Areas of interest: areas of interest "Kaifeng Institute of Architectural Design Co., Ltd."
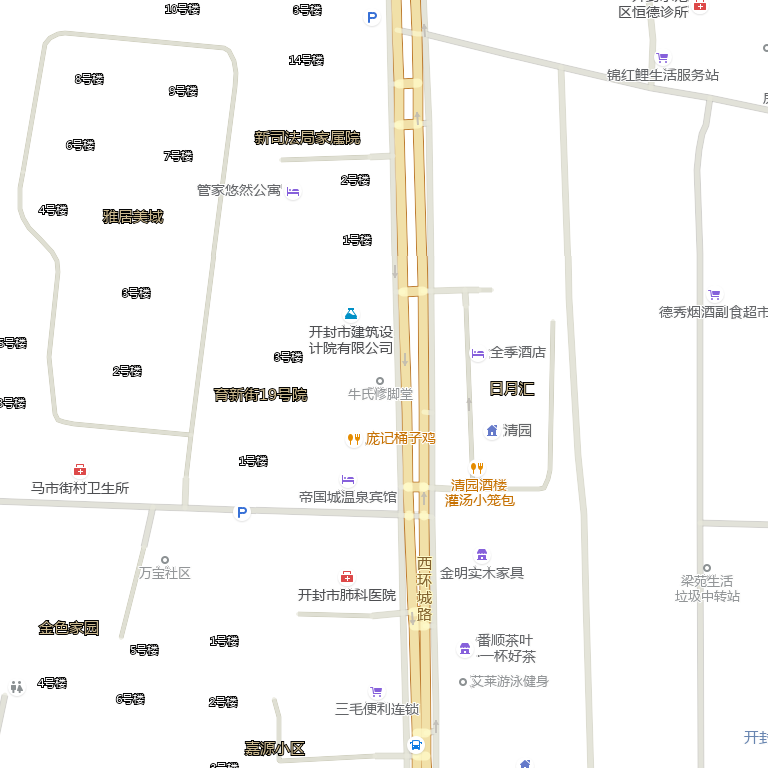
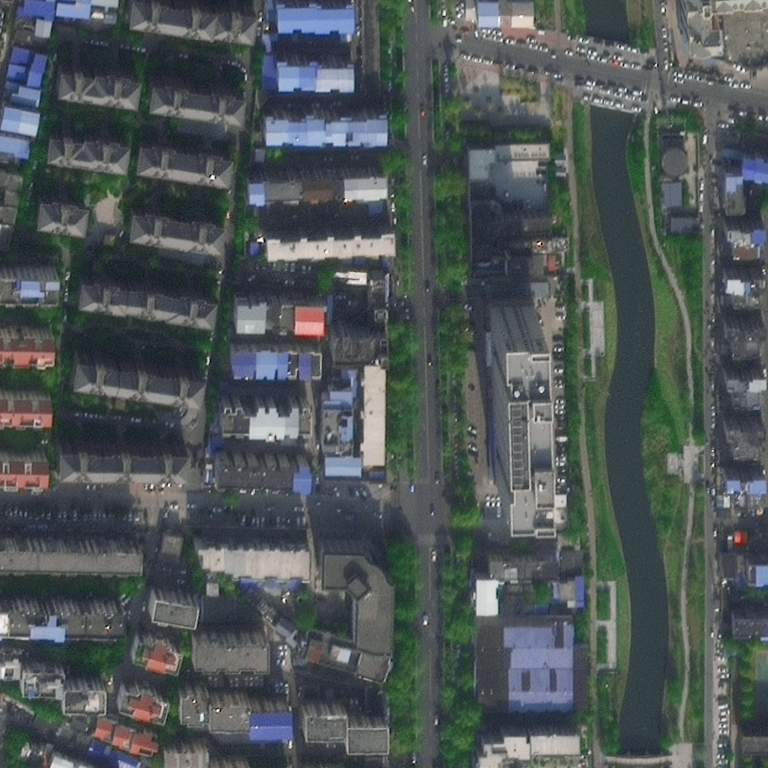